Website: crate-barrel
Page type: customer-info-address
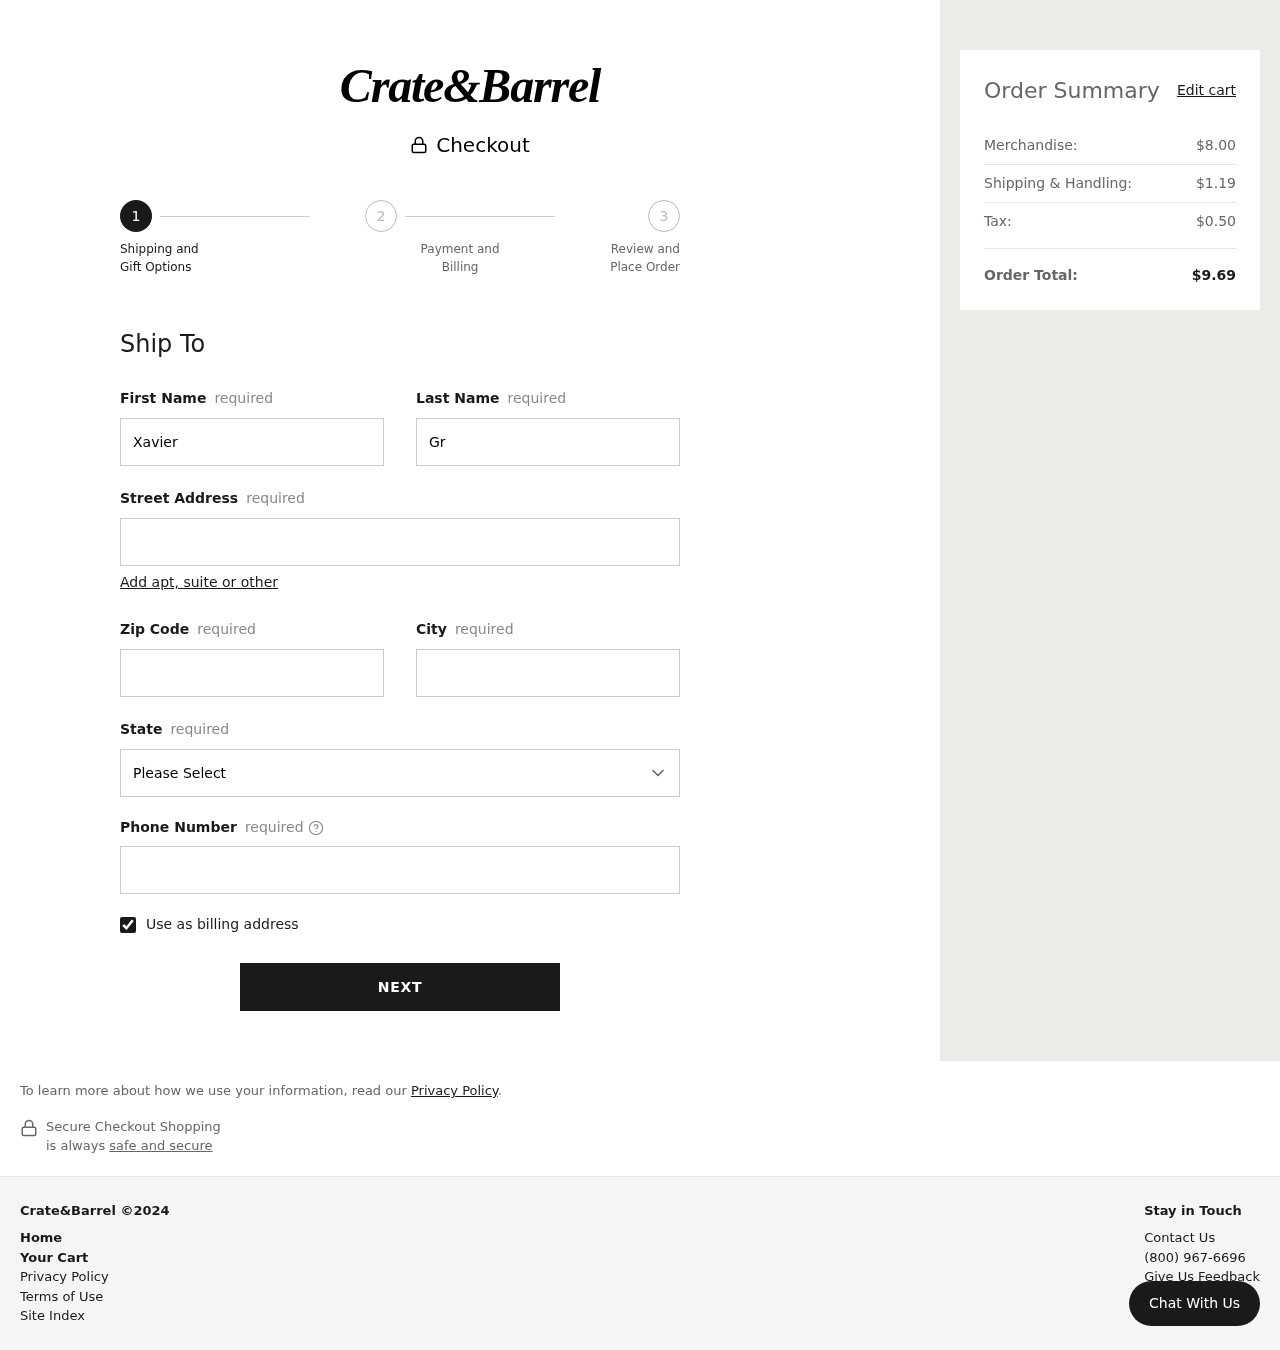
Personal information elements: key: PII_CITY
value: Griffinmouth
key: PII_FIRSTNAME
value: Xavier
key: PII_LASTNAME
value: Gray
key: PII_PHONE
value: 4366236453
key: PII_POSTCODE
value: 02554
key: PII_STATE
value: GU
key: PII_STREET
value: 63419 Green Plains Apt. 319
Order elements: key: ORDER_SUBTOTAL
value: $8.00
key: ORDER_SHIPPING_COST
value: $1.19
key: ORDER_TAX
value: $0.50
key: ORDER_TOTAL
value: $9.69